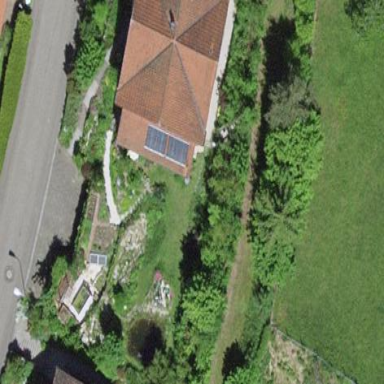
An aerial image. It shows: Simple and straightforward house.